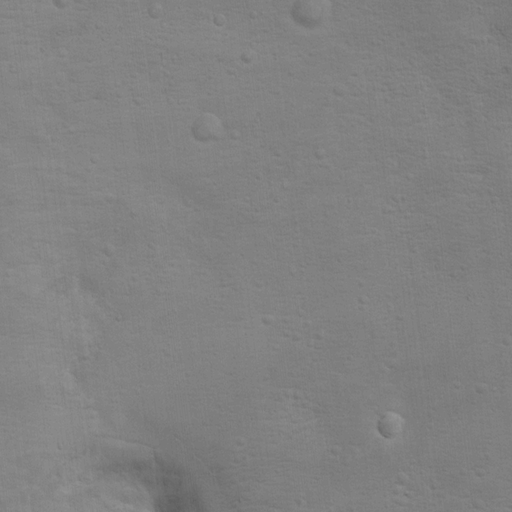
Classes present: Background, Cone